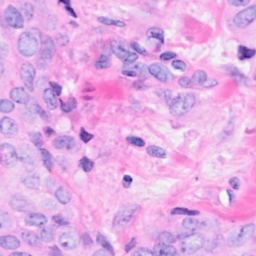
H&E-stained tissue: Breast